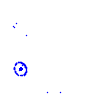
Particle: kaon